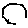
Label: hexagon